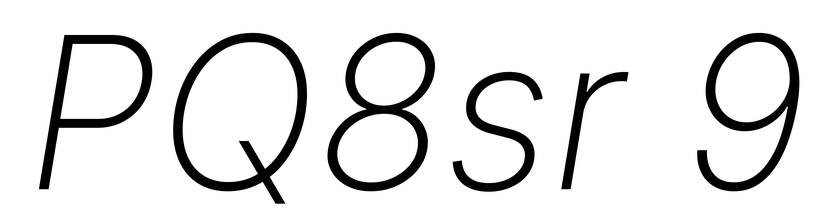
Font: Inter-Italic_ExtraLight_Italic